Aerial crown-view tile of a tropical tree (Barro Colorado Island, Panama), acquired 20240813:
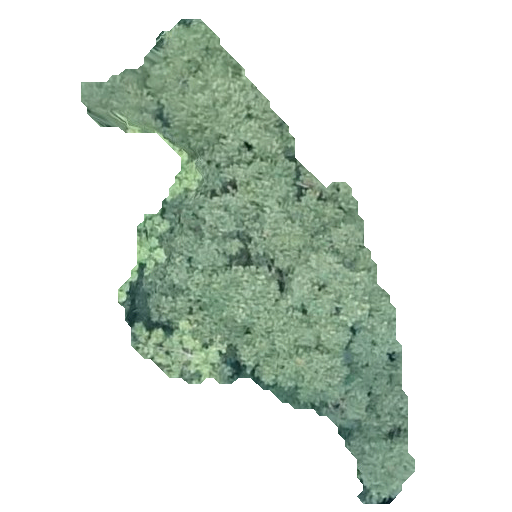
Species: Luehea seemannii
GBIF accepted scientific name: Luehea seemannii
Crown area: 114.891 m²